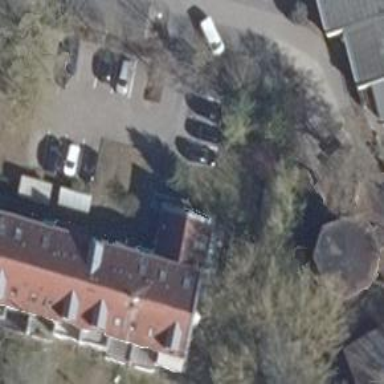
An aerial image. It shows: Residential building with hipped roof made of tar paper.